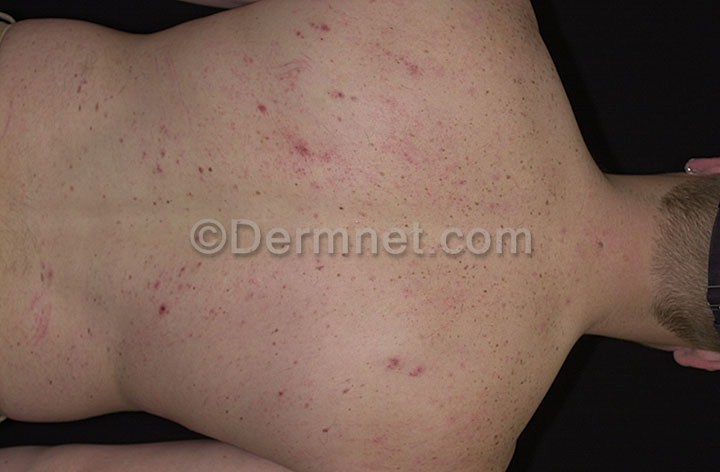
Disease: Atopic Dermatitis Photos